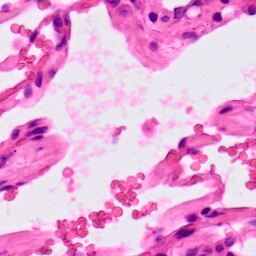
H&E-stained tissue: Lung